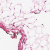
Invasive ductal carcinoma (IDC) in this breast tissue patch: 0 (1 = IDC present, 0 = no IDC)